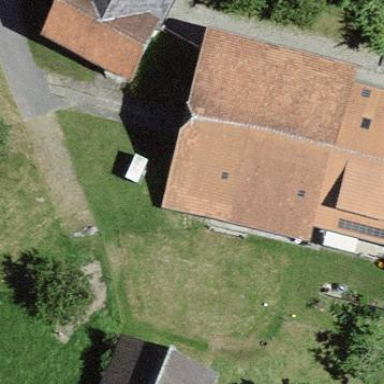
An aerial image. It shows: Farmyard area.